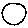
Label: circle